Field crop: maize
Growth stage: 2
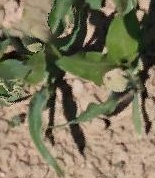
Species: maize